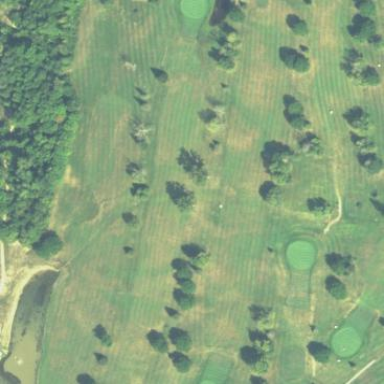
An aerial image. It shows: Golf course.